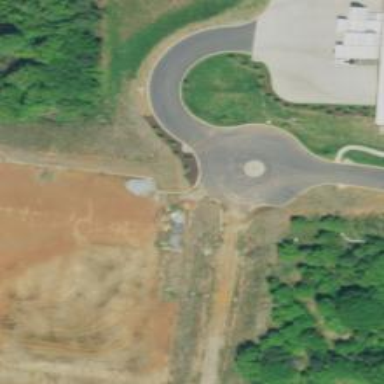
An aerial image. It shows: Turning loop on the road.